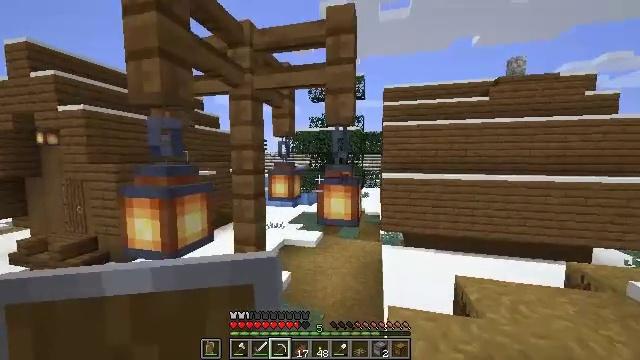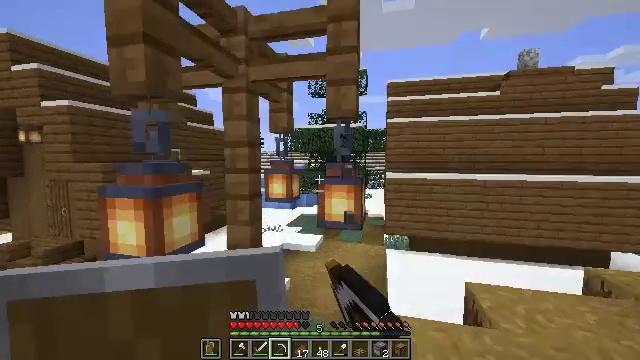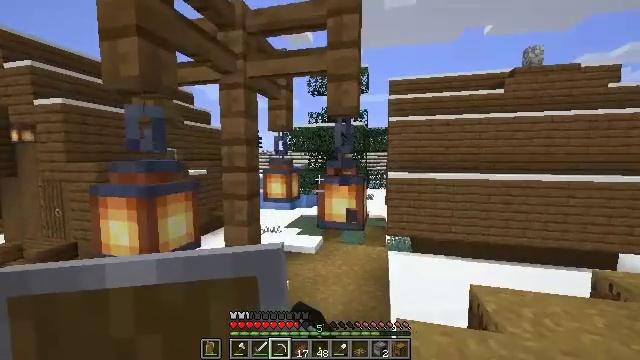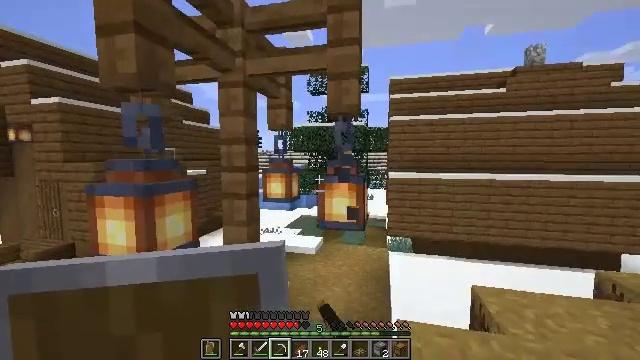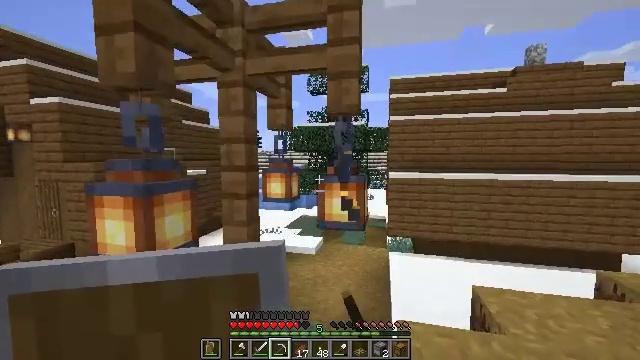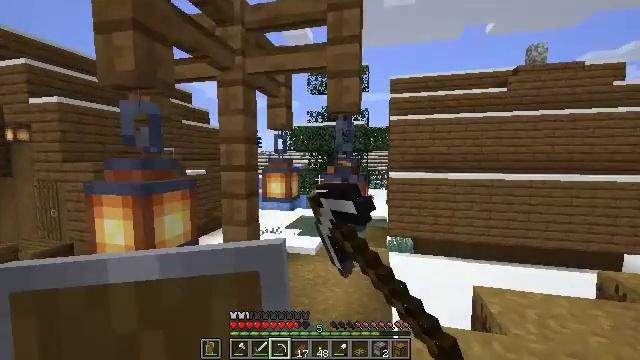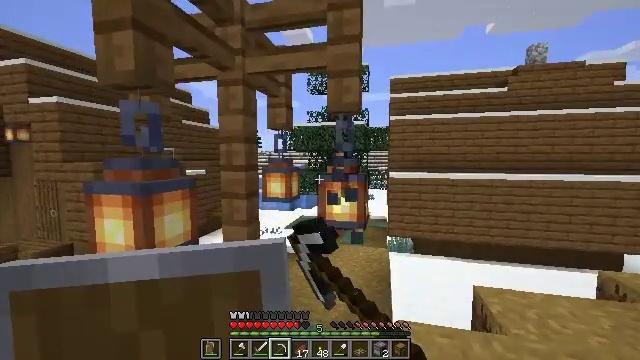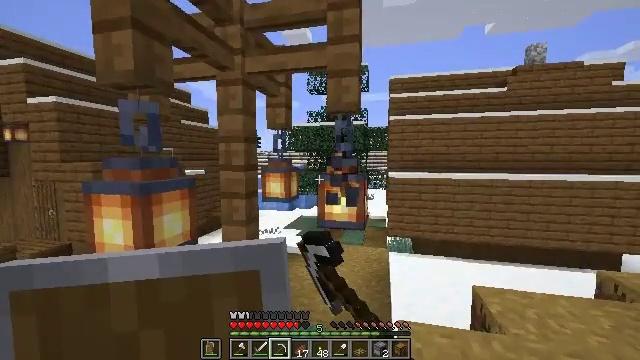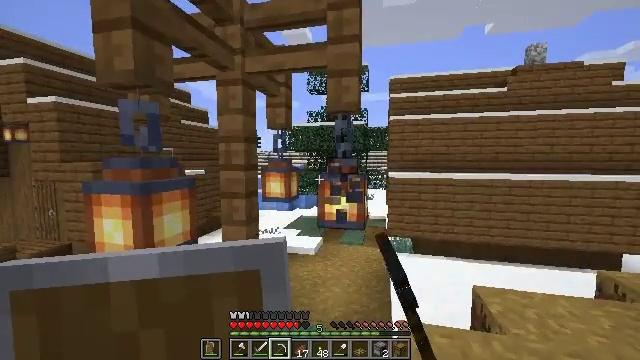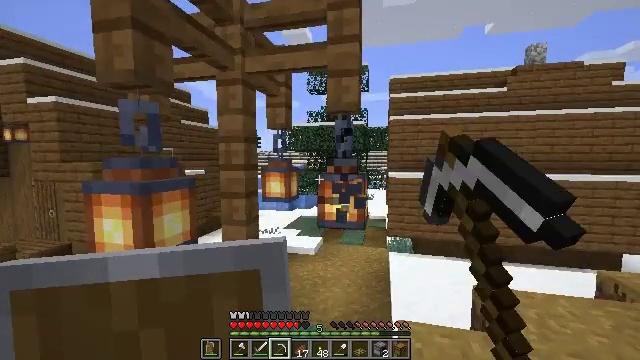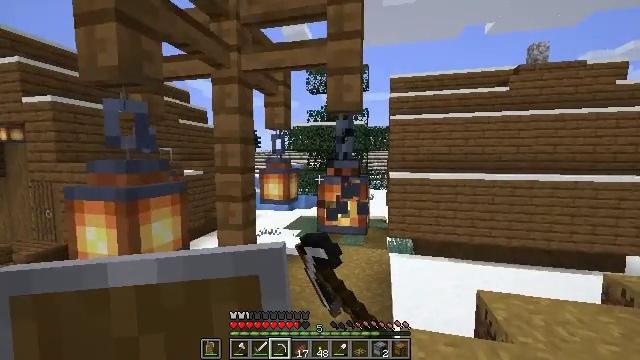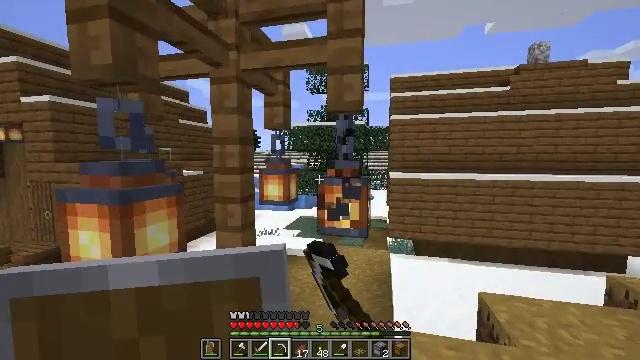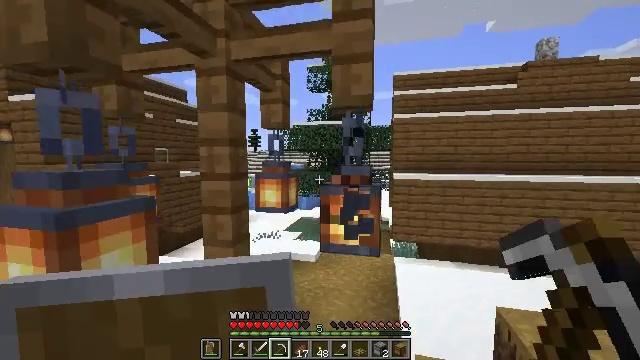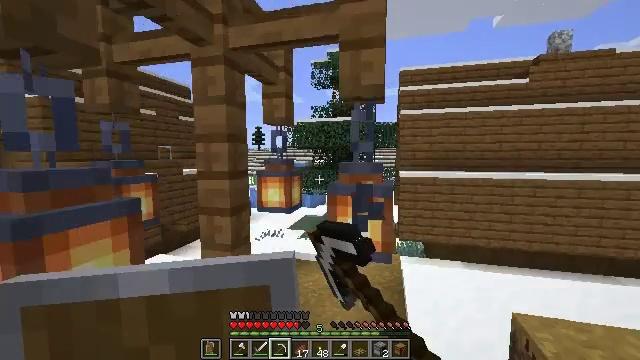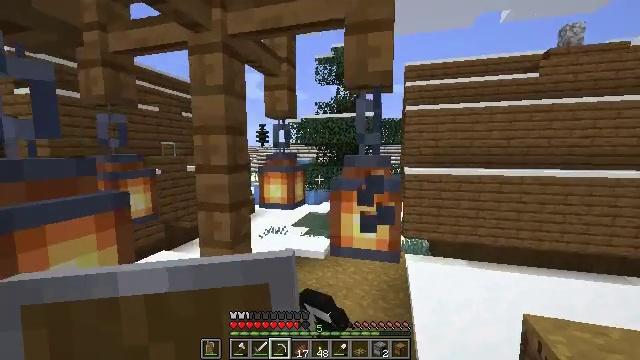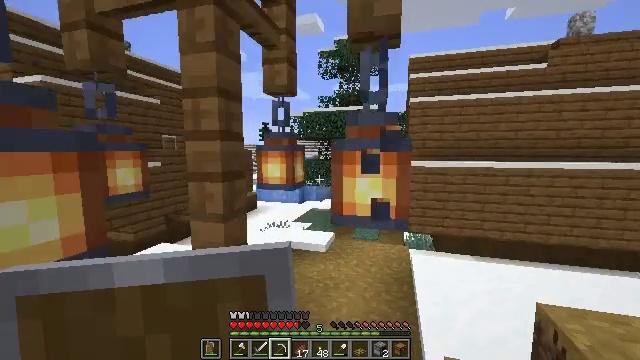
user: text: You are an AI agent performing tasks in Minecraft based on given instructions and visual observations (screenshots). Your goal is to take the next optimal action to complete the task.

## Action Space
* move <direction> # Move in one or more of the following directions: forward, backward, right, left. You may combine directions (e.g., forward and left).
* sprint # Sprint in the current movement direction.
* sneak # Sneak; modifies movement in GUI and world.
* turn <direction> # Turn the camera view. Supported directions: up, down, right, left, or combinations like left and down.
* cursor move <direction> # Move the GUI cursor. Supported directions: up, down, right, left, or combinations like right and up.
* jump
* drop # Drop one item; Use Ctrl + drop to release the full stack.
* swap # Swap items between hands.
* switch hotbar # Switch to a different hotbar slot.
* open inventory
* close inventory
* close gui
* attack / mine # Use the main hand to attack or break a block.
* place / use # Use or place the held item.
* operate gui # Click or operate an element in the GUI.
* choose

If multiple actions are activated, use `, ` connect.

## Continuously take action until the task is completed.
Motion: motion action
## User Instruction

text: Gather the lantern to use it later.
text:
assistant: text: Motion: attack / mine
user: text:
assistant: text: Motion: attack / mine
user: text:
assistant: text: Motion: attack / mine
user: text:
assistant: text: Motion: attack / mine
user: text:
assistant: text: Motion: attack / mine
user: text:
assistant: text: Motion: attack / mine
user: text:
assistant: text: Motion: attack / mine
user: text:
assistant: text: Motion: attack / mine
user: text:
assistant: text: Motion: attack / mine
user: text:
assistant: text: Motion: move forward, attack / mine
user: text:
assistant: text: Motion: move forward, attack / mine
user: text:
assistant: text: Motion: move forward, attack / mine
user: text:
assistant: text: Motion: move forward, attack / mine
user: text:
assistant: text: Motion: attack / mine
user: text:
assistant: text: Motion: attack / mine
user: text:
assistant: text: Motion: attack / mine
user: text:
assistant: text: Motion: attack / mine
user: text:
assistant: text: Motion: attack / mine
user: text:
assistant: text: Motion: attack / mine
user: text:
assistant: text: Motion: attack / mine
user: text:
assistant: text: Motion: turn right, attack / mine
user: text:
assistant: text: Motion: turn right, attack / mine
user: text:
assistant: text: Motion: turn right and up, attack / mine
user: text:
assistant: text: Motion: turn right and up, attack / mine
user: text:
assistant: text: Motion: turn right and up, attack / mine
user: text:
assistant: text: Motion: turn up, attack / mine
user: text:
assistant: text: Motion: attack / mine
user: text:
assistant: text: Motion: attack / mine
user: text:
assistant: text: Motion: attack / mine
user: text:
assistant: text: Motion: attack / mine